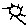
Label: sun